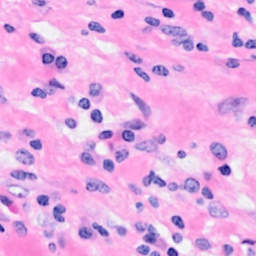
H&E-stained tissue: Breast